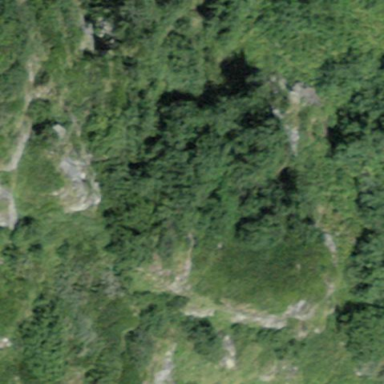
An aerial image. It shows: Cliff in nature.